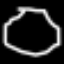
Label: octagon